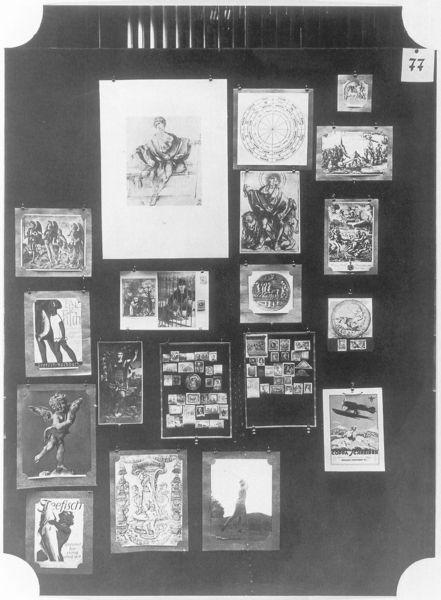
Titel: Taf. 77 aus der sogenannten “vorletzten” Fassung des Bilderatlas
Künstler: Aby Warburg
Institution: London, The Warburg Institute Archive ©
Schlagwörter: schwarz, engel, bilder, fotos, werbung, tafel, foto, schwarz-weiß, ecken, zifferblatt, anordnung, wall, wartburg, flugzeug, schaubild, 77